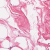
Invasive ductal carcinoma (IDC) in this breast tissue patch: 0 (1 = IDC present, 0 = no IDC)